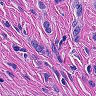
Metastatic tissue present: yes